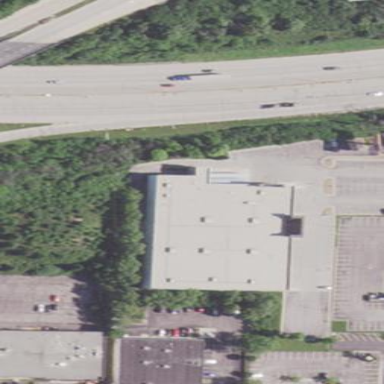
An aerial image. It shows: Building that houses furniture shop.